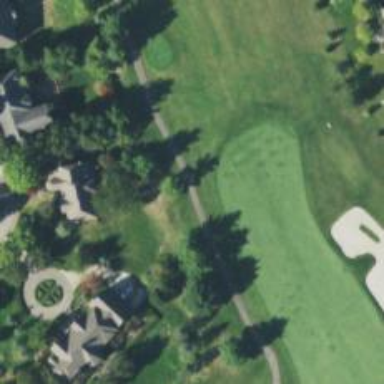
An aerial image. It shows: Golf cartpath that is also road path.